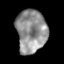
Tissue: prostate
Cell type: T cells
Senescence score: 0.3289
Nuclear area (px): 1280
Mean DAPI intensity: 144.609